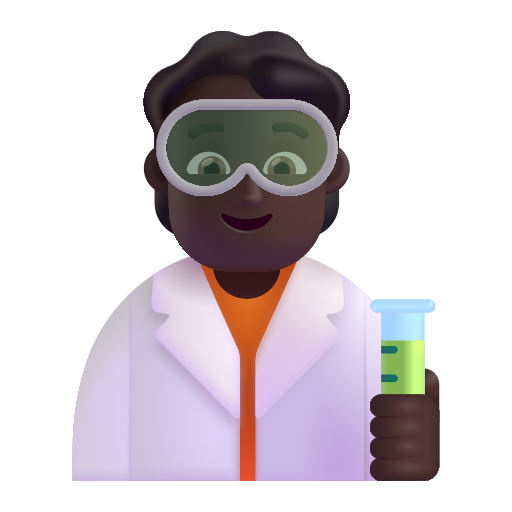
scientist color dark